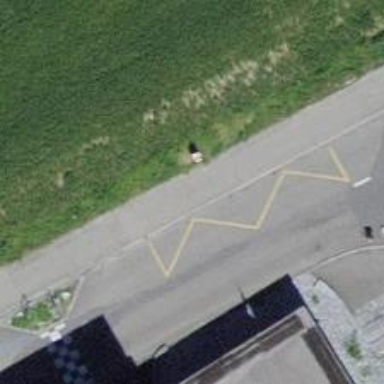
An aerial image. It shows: Bus stop with platform for public transport.